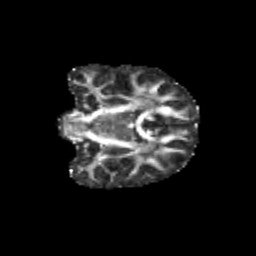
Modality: FA
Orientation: coronal
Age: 9
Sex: female
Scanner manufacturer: siemens
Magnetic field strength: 3 T
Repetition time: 3.8 s
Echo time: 0.07 s